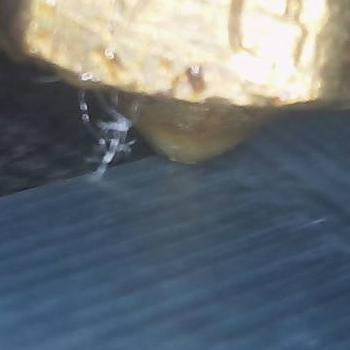
Flow rate: 62%